Question: My idea is to convert a character to binary. For example, 'f' would be '100'. To try this example, in the code below I create that extended binary tree:

'''
package ej2;
public class PrincipalCod {
/**
* @param args
*/
public static int cont = 0;
public static String visitNode(EDBinaryTree<Character> ab, char car, String decode) {
cont++;
System.out.println("Cont: "+cont);
if(ab.getLeftSubTree() != null) {
visitNode(ab.getLeftSubTree(), car, decode+"0");
}
if(ab.getRightSubTree() != null) {
visitNode(ab.getRightSubTree(), car, decode+"1");
}
if(ab.getLeftSubTree() == null && ab.getRightSubTree() == null) {
//OMG! leaf!
if(ab.root.data.equals(car)){
return decode;
}else{
decode="";
}
}
return null;
}
private static String codificar(EDBinaryTree<Character> ab, char car){
return visitNode(ab, car, "");
}
public static void main(String[] args) {
char caracter = 'f';
EDBinaryTree<Character> ab = new EDBinaryTree<Character>();
//i create leaf nodes
EDBinaryTree<Character> a = new EDBinaryTree<Character>('a');
EDBinaryTree<Character> f = new EDBinaryTree<Character>('f');
EDBinaryTree<Character> b = new EDBinaryTree<Character>('b');
EDBinaryTree<Character> c = new EDBinaryTree<Character>('c');
EDBinaryTree<Character> sonrightleft = new EDBinaryTree<Character>(null, f, b);
EDBinaryTree<Character> sonright = new EDBinaryTree<Character>(null, hijoderizq, c);
ab = new EDBinaryTree<Character>(null, a, hijoder);
System.out.println("-----Tree used--------");
ab.displayTree();
System.out.println("----------------------------");
String cod = codificar(ab, caracter);
System.out.println("Solution: "+cod);
}
}
'''
Any idea?
Testing it in Eclipse, it says:
'''
Exception in thread "main" java.lang.NullPointerException
at ej2.PrincipalCod.visitNode(PrincipalCod.java:23)
at ej2.PrincipalCod.visitNode(PrincipalCod.java:16)
at ej2.PrincipalCod.visitNode(PrincipalCod.java:16)
at ej2.PrincipalCod.codificar(PrincipalCod.java:33)
at ej2.PrincipalCod.main(PrincipalCod.java:50)
'''
It crashes in the line: "if(ab.root.data.equals(car)){"
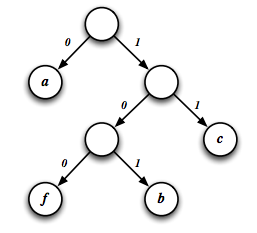
Answer: '''
ab = new EDBinaryTree<Character>(null, a, hijoder);
'''
I'm guessing this creates a node with 'null' data
Since 'data == null', then
'''
if(ab.root.data.equals(car))
'''
will fail